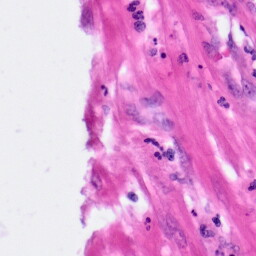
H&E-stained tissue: Pancreatic